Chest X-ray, AP view. Patient: 65 years old, sex F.
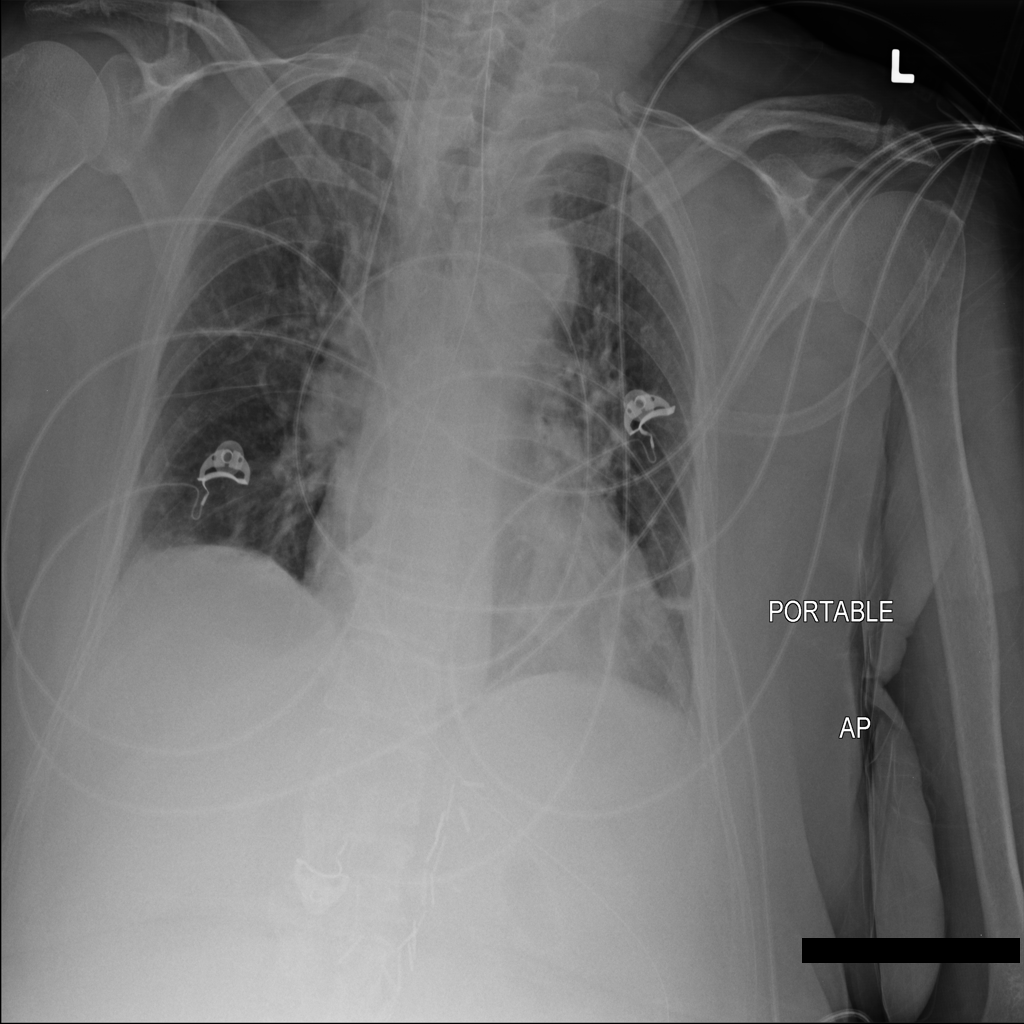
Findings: Infiltration